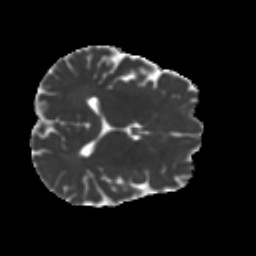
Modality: MD
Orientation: axial
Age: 48
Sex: male
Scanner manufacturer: ge
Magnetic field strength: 3 T
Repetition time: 7.8 s
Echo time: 0.0606 s